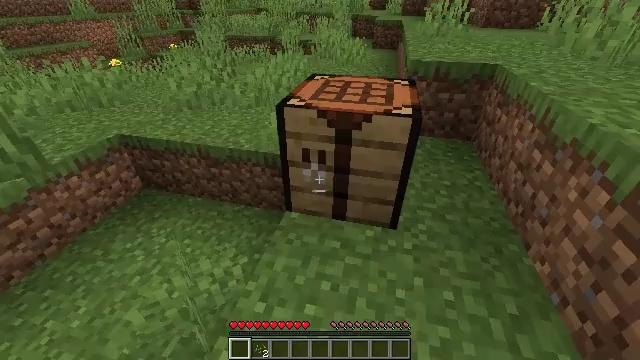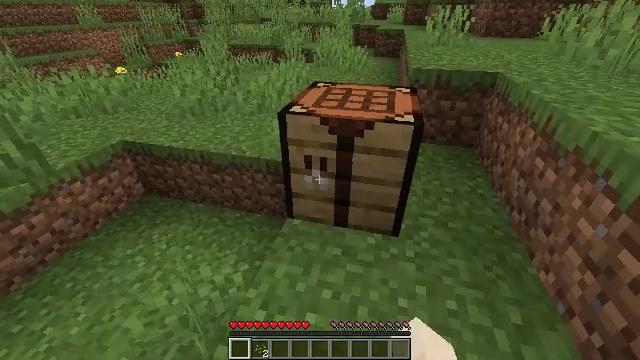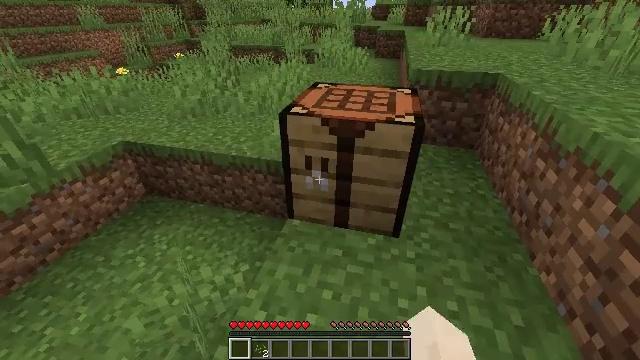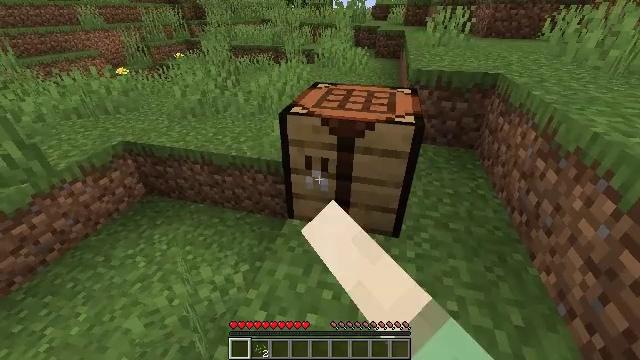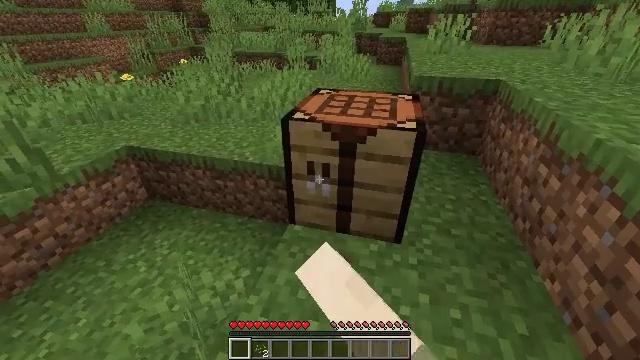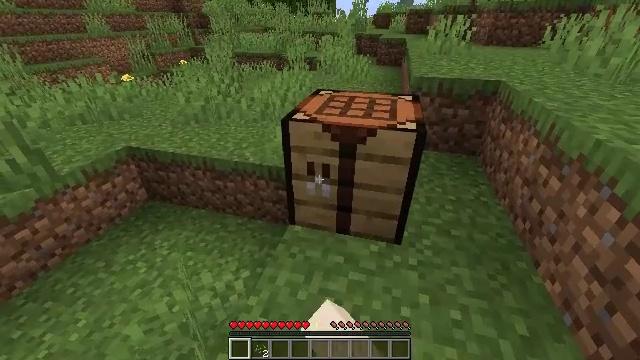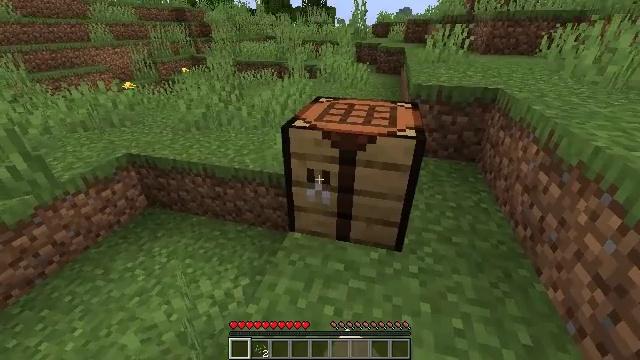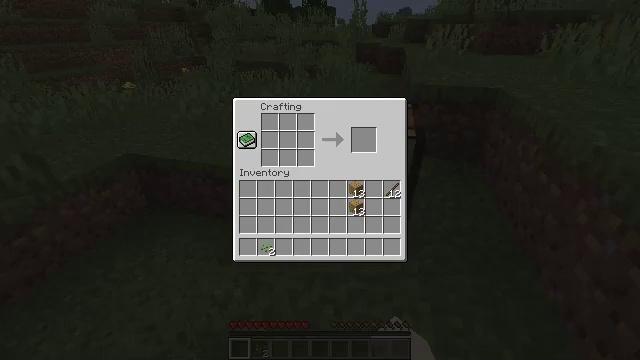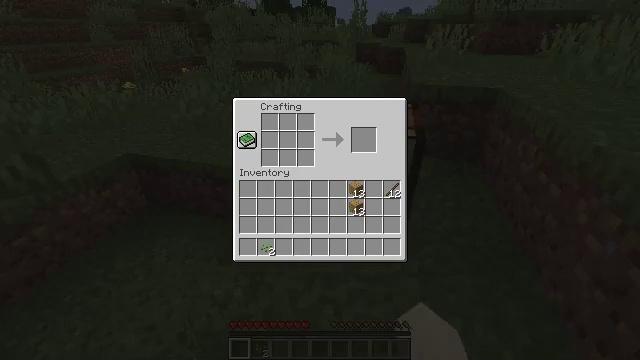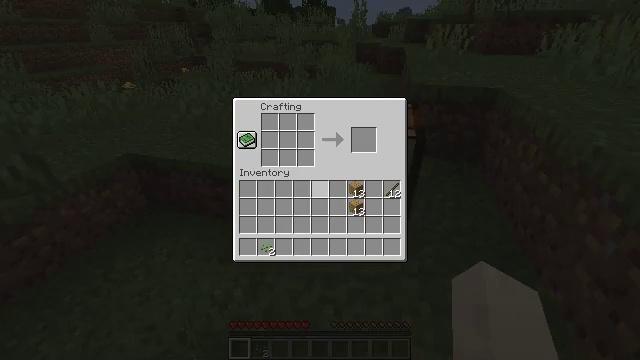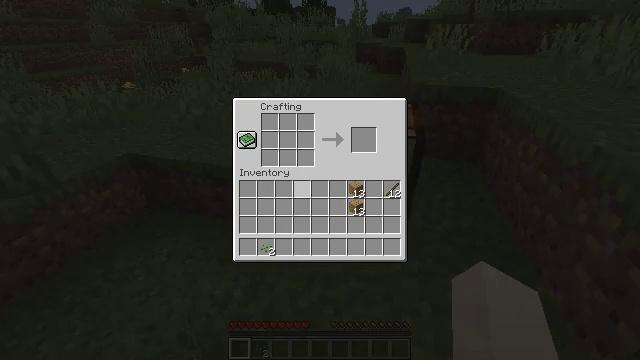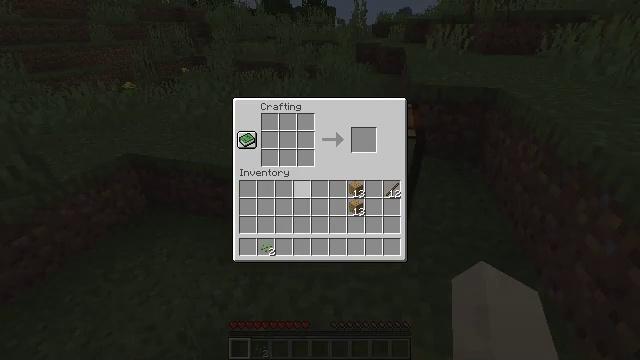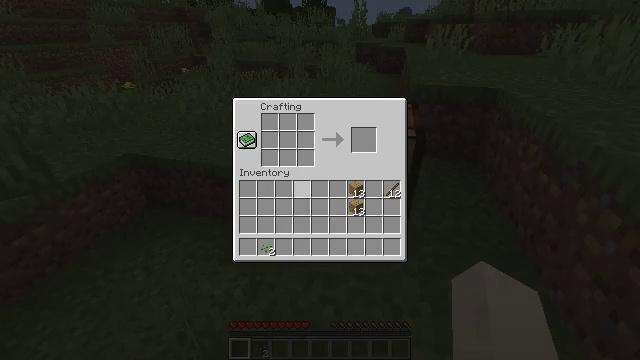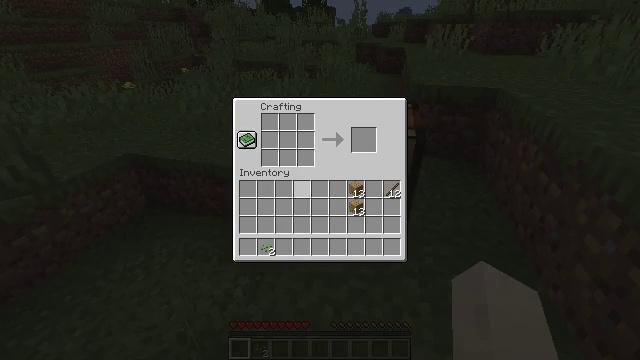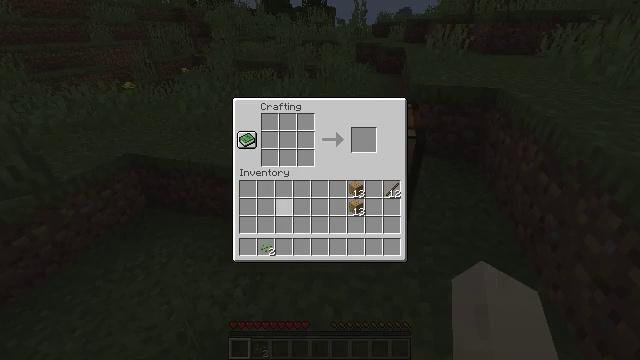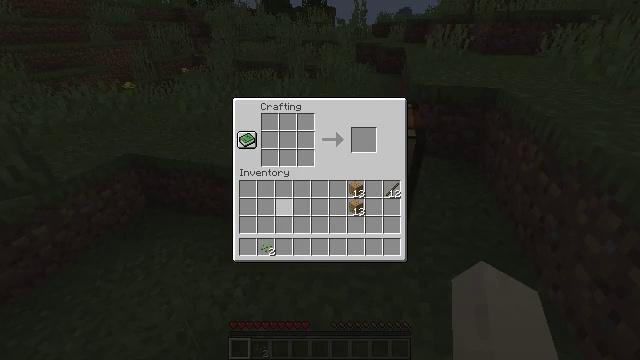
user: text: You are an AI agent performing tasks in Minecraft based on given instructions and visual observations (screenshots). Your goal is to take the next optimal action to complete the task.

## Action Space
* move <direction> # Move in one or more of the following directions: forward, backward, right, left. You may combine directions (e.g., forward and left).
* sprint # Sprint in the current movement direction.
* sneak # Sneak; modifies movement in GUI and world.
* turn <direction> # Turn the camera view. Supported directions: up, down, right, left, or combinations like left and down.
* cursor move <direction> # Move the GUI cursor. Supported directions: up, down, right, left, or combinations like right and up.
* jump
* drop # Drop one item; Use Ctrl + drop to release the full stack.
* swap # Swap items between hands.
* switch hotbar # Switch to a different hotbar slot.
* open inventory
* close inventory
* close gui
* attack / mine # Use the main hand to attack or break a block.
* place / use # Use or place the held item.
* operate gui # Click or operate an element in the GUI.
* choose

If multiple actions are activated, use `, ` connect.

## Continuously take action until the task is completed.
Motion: motion action
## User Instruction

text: Craft a wooden sword.
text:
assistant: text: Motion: turn up
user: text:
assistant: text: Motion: use / place
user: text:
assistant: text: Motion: use / place
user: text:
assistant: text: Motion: turn up, use / place
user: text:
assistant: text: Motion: no_op
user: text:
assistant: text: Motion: turn up
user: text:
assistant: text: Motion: cursor move up, open gui
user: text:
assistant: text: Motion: no_op
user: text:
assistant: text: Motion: cursor move down
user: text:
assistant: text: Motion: cursor move left
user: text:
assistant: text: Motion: no_op
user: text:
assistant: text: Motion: no_op
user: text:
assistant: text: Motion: no_op
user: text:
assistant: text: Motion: cursor move left and down
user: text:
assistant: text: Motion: cursor move down
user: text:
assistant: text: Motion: cursor move down
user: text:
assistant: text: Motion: cursor move down
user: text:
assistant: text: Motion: no_op
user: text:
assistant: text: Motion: cursor move right and up
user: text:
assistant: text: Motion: cursor move right and up
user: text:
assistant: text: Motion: no_op
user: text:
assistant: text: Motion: cursor move left and down
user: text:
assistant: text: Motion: no_op
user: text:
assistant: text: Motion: no_op
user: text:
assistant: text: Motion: no_op
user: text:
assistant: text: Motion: no_op
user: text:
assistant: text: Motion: no_op
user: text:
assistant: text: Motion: cursor move left and up
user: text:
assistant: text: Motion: cursor move left
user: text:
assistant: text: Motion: cursor move left and up